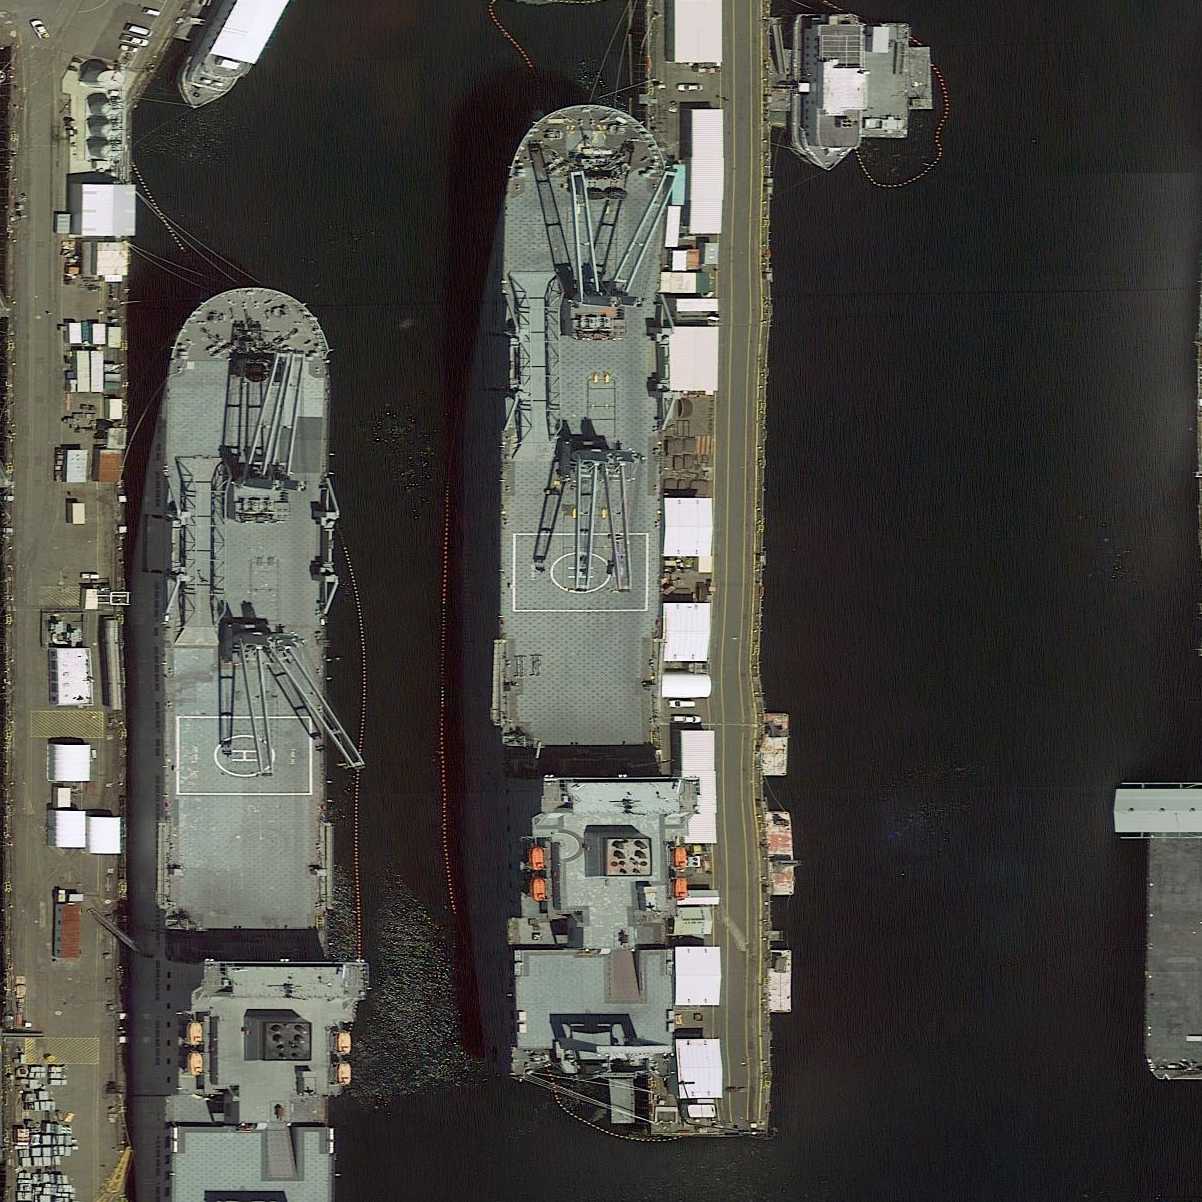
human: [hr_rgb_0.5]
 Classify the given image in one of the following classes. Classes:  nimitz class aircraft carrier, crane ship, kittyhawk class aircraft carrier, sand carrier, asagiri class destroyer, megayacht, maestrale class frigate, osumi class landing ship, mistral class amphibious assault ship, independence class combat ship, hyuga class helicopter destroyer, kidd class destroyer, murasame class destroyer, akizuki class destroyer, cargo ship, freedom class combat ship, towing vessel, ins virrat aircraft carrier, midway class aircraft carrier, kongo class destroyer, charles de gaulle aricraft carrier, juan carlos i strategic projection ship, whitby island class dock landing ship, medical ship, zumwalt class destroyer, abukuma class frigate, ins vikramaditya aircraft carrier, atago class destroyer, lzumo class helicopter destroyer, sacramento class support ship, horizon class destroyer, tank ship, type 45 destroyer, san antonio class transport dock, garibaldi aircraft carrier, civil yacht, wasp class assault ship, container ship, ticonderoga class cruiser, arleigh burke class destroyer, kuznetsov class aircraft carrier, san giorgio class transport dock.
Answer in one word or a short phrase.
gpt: Crane ship